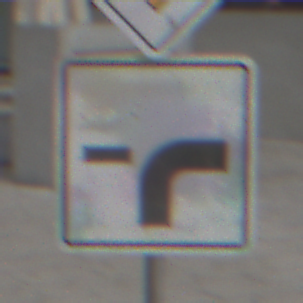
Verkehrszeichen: VerlaufVorfahrtsstrasse9
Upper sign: Vorfahrtsstrasse
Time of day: Midday
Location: Outdoor (Urban)
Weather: Overcast
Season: NotSpecified
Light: Natural